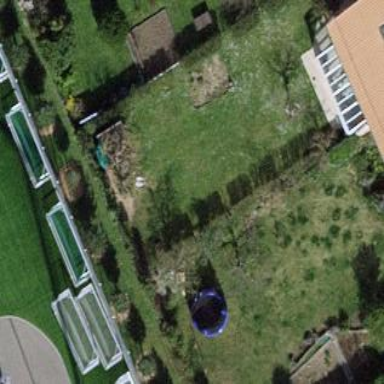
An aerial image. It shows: Garden surrounded by fence.